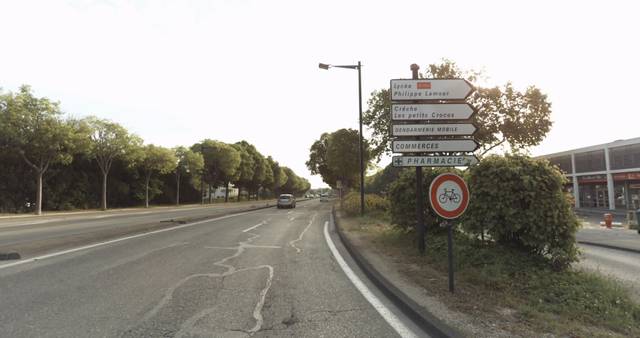
Region: France
Coordinates: 43.832, 4.382